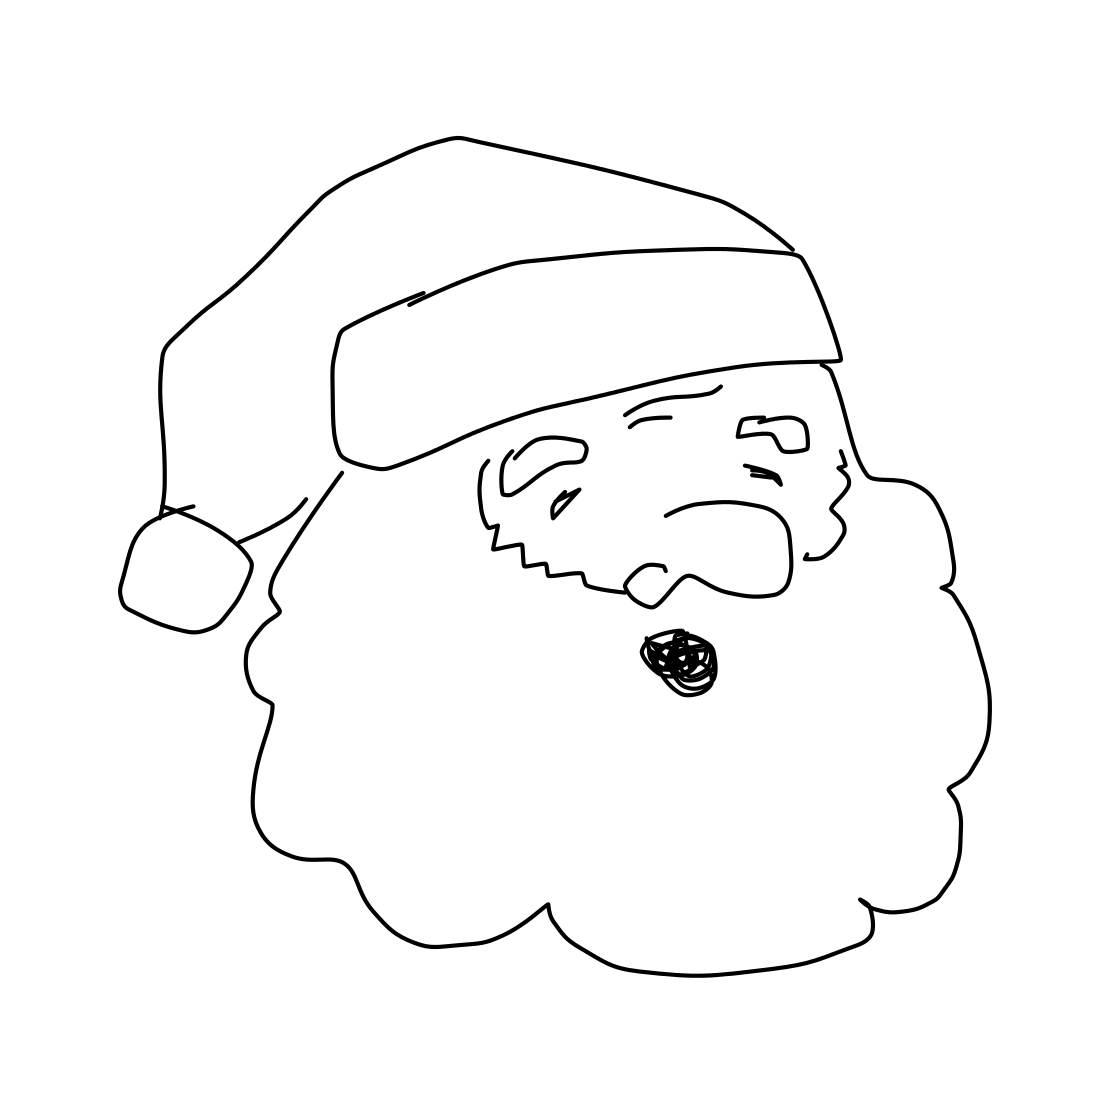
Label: santa claus